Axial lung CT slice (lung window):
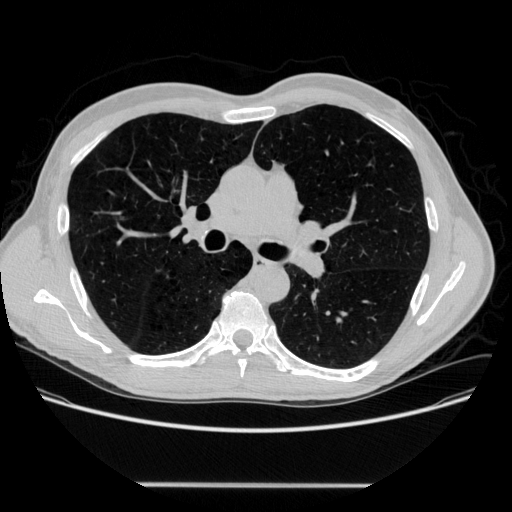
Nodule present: no